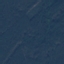
Label: Forest